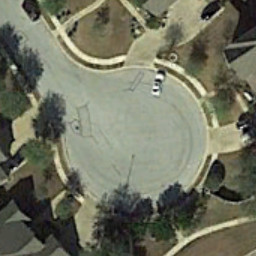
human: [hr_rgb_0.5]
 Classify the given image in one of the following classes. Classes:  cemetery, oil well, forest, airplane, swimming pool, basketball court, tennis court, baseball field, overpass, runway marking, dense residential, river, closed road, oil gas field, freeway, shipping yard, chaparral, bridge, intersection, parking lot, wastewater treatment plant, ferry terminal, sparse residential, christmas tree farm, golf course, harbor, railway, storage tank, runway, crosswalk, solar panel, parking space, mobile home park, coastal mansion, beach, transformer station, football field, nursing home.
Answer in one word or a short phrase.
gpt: closed road